Field crop: tomato
Growth stage: 2
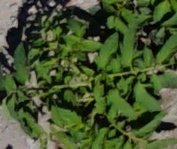
Species: tomato